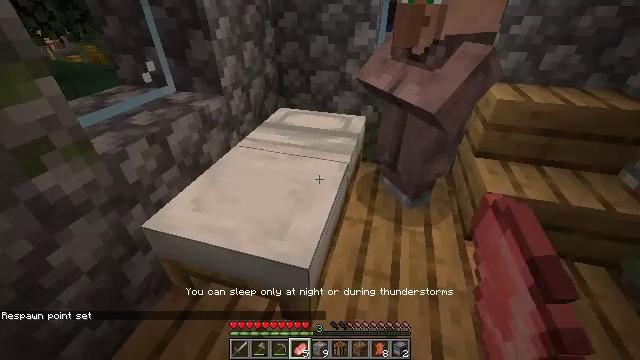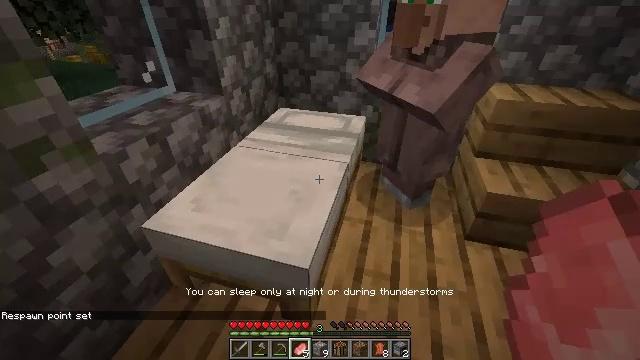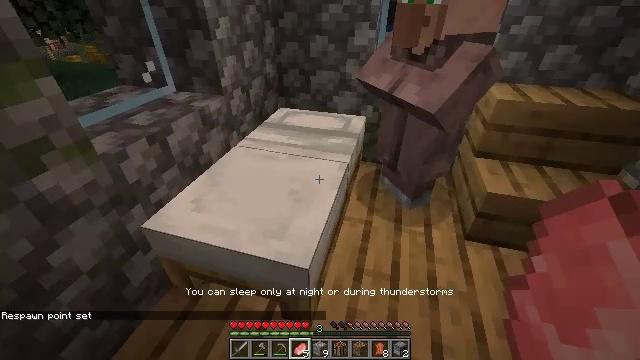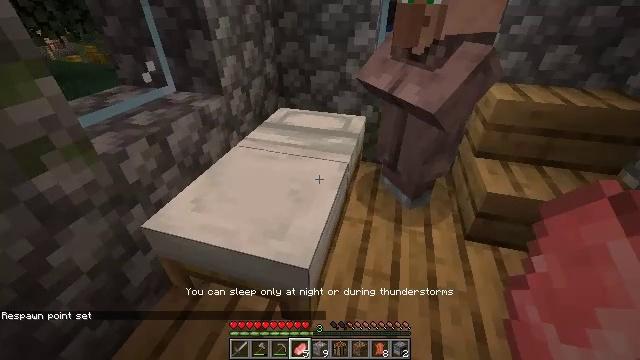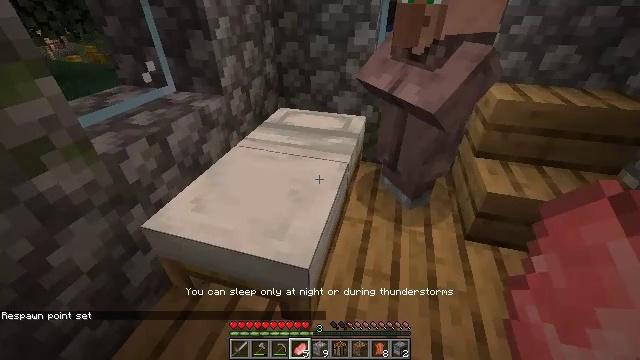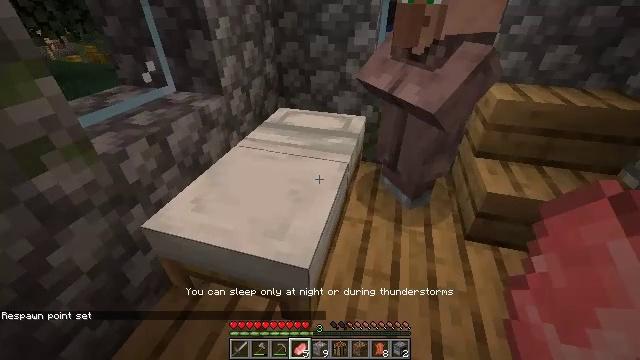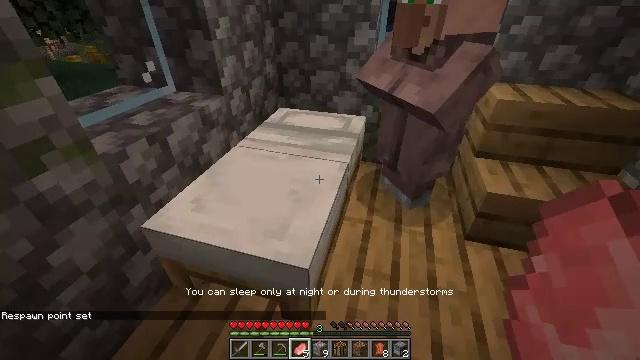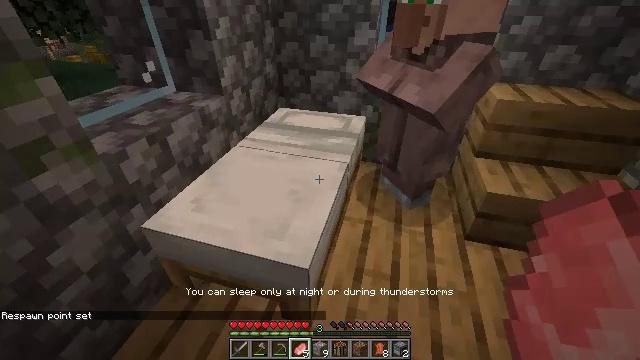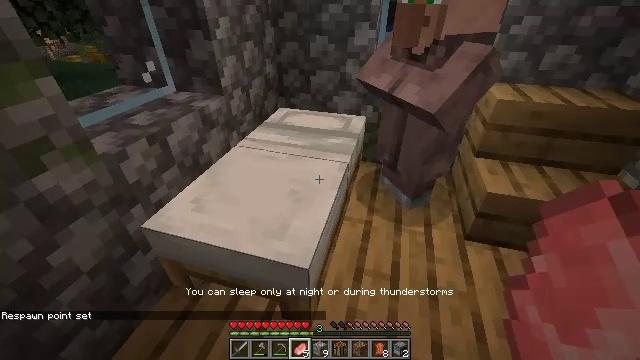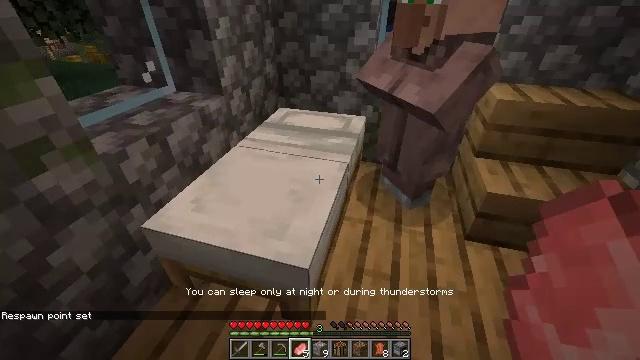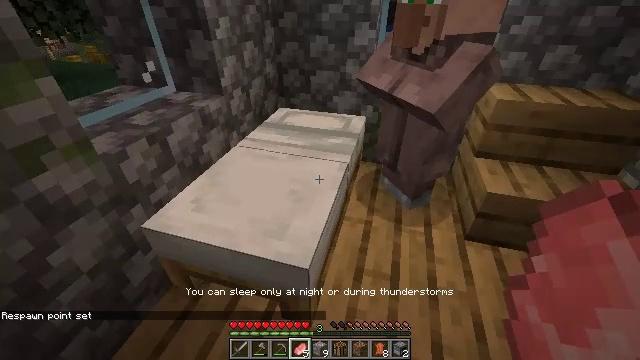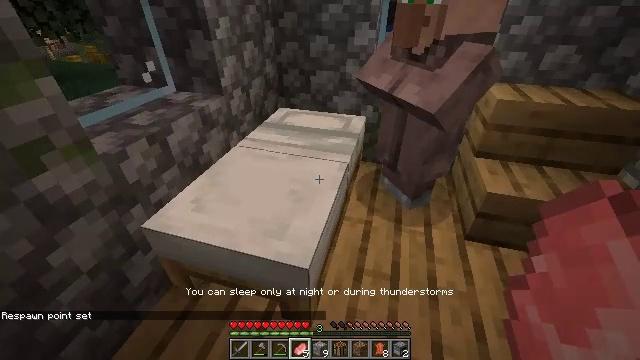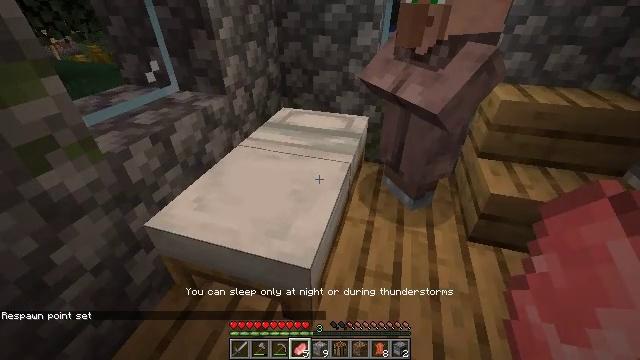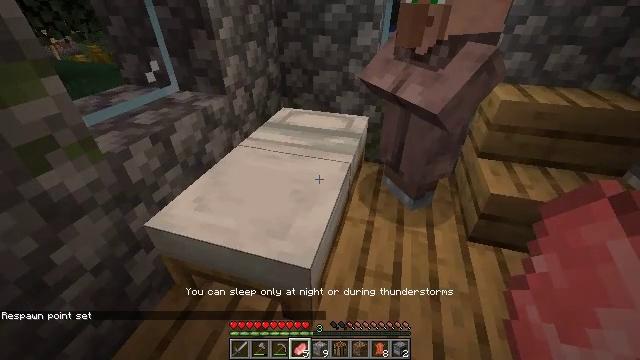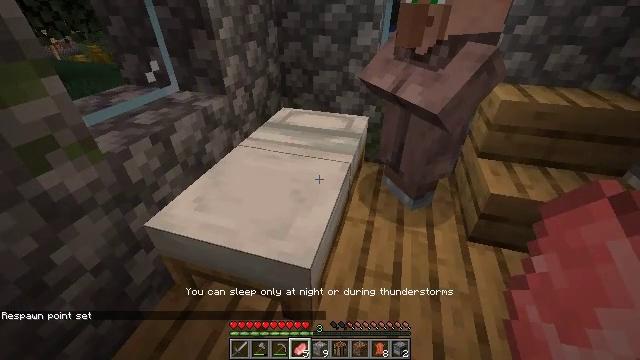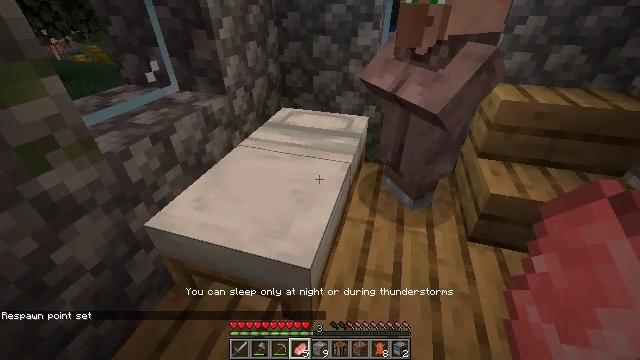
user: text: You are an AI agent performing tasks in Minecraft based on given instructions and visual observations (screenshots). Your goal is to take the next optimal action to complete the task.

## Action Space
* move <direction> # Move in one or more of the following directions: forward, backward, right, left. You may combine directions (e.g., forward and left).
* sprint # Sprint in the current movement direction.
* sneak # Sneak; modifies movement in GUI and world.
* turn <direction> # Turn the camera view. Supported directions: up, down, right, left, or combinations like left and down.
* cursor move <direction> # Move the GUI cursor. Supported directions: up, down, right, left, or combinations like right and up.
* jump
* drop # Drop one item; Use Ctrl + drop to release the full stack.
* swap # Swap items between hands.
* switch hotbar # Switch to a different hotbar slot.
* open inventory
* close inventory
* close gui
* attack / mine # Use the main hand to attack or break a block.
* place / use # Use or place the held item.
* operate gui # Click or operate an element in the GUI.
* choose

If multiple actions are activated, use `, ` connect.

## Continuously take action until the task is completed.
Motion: motion action
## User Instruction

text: Recycle the blast furnace by breaking it.
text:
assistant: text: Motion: no_op
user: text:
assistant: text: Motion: no_op
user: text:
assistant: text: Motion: no_op
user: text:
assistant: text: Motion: no_op
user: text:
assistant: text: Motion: no_op
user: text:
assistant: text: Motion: no_op
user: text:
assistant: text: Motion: no_op
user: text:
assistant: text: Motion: no_op
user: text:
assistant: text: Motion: no_op
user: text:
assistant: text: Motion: no_op
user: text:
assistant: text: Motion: no_op
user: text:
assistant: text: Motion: no_op
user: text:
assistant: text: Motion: no_op
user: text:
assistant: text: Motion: no_op
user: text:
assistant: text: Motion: no_op
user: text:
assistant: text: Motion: no_op
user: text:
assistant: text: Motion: no_op
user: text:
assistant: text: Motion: no_op
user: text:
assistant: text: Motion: use / place
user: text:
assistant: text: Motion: use / place
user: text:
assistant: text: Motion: use / place
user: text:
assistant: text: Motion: use / place
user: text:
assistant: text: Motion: no_op
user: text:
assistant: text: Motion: turn left
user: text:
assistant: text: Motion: no_op
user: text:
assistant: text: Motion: no_op
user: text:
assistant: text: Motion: no_op
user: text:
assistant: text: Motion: no_op
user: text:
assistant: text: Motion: no_op
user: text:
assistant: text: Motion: no_op